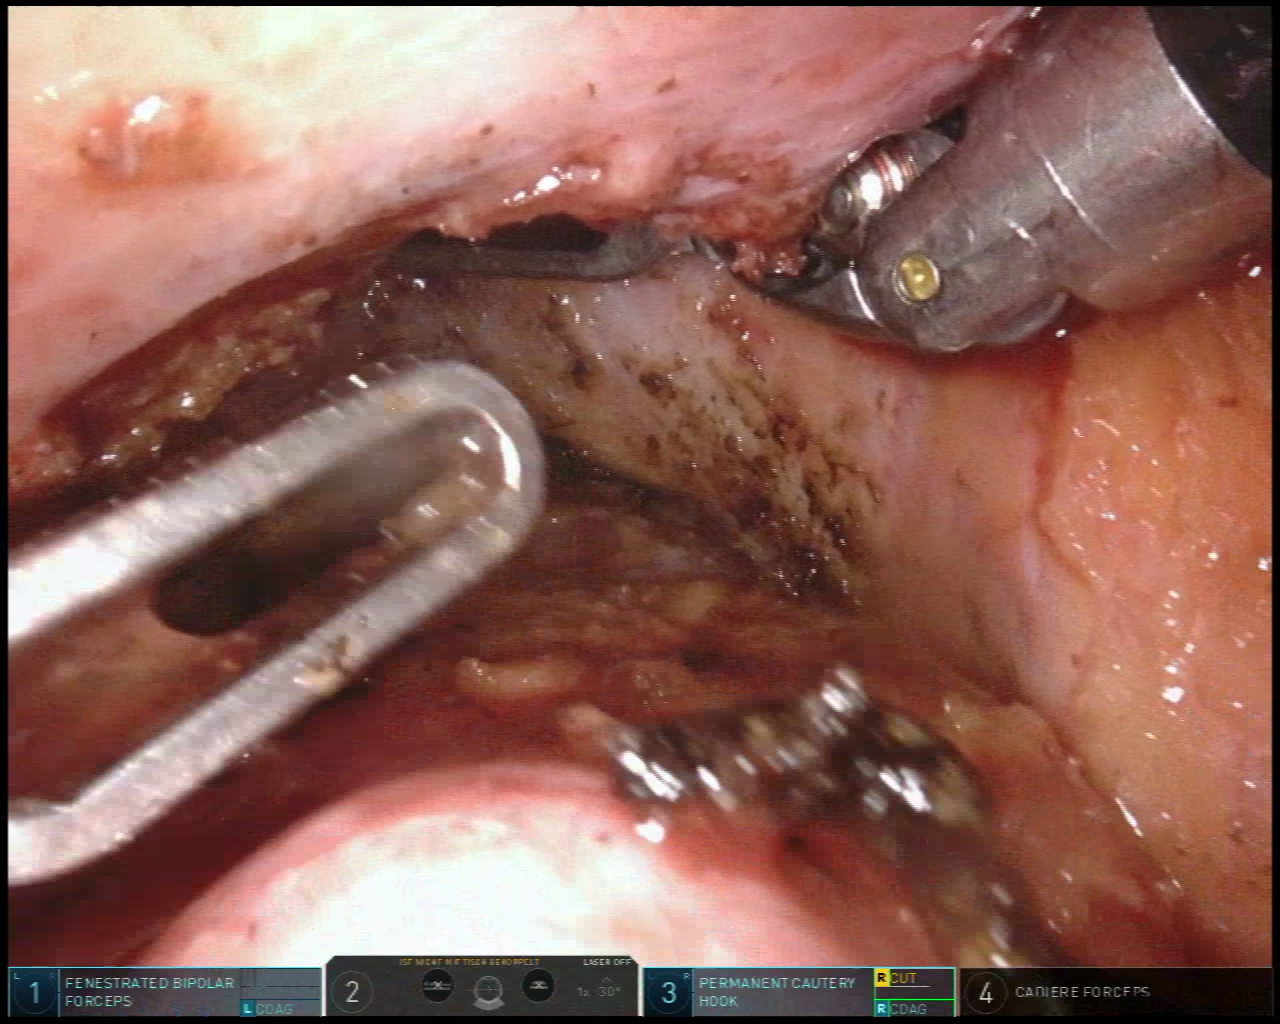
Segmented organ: vesicular_glands
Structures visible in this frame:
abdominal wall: no
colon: no
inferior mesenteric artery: no
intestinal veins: no
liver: no
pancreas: no
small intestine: no
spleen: no
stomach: no
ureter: no
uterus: no
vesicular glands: yes